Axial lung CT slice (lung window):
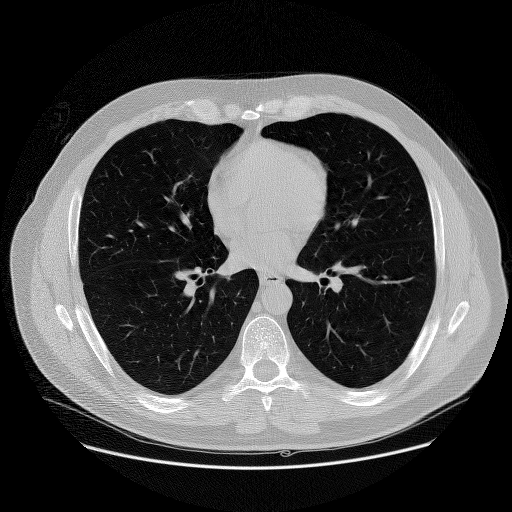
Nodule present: no